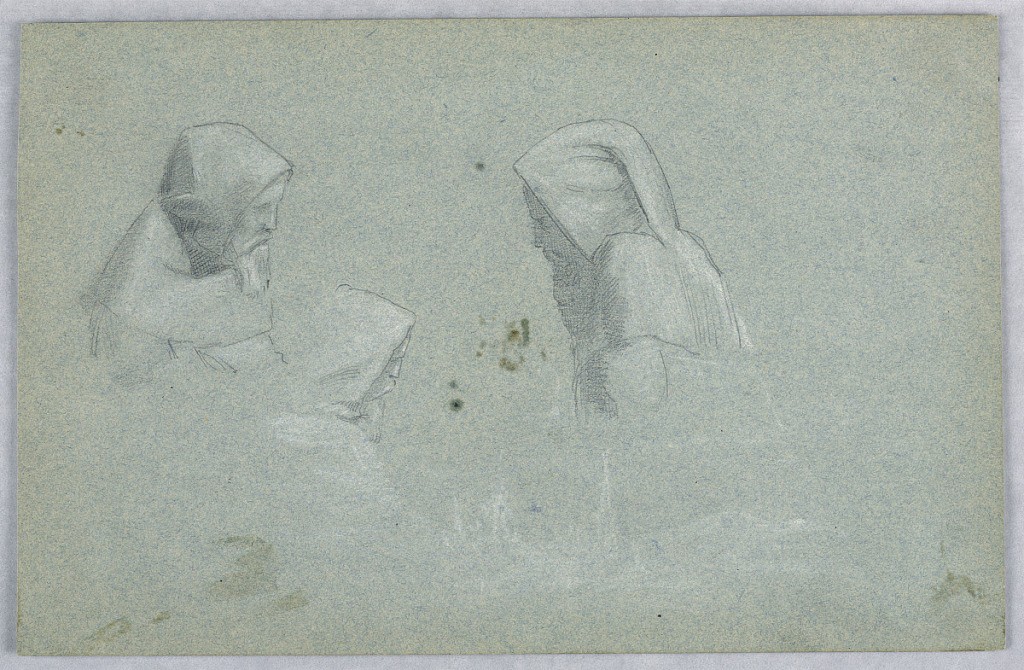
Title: Three Studies of Man in a Habit
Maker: Arnold William Brunner, American, 1857–1925
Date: ca. 1879
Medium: Graphite and white heightening on grey-blue paper
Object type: Drawing
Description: Probably for a cast or statue - three studies of bust of man in a hood. Two bust on left face right, upper figure is drawn in more detail than bottom figure. Figure, right faces left. All figures have beards, facing downward.